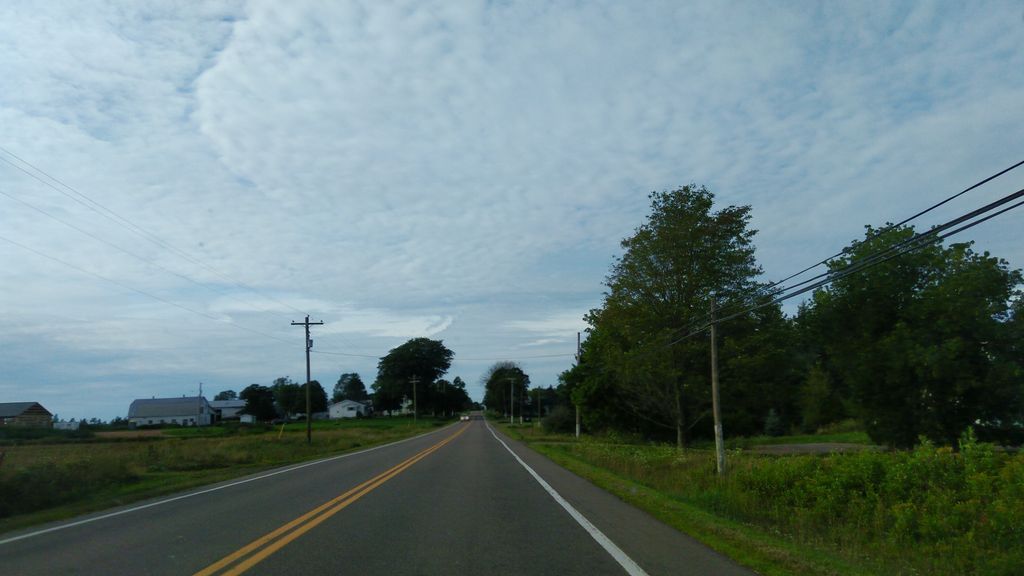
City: charlottetown